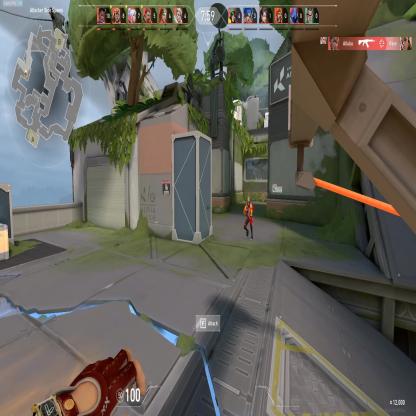
Label: enemy